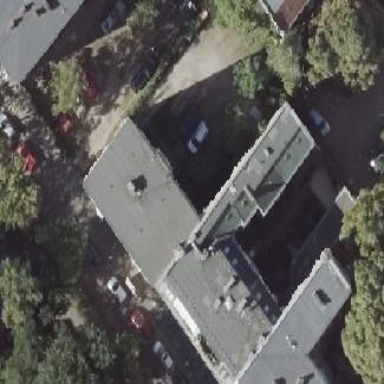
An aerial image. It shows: Building with apartments featuring unique double saltbox roof shape.